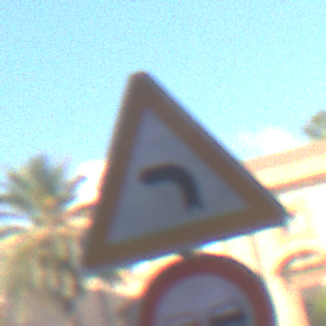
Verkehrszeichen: KurveLinks
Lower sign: Ueberholverbot
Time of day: SunriseSunset
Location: Outdoor (Urban)
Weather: PartlyCloudy
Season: NotSpecified
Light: Natural